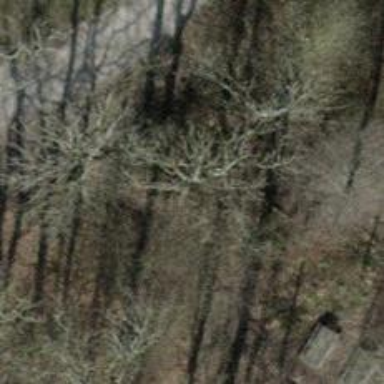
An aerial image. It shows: Bench.